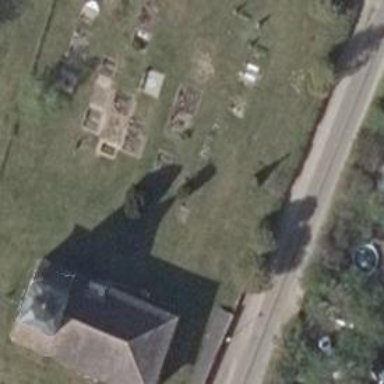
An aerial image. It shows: Cemetery.